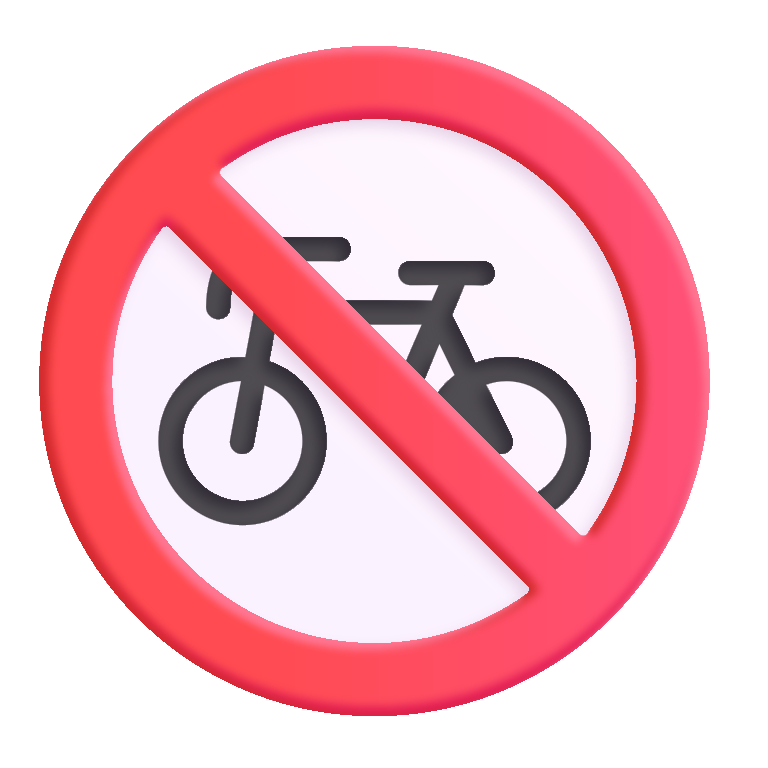
no bicycles color